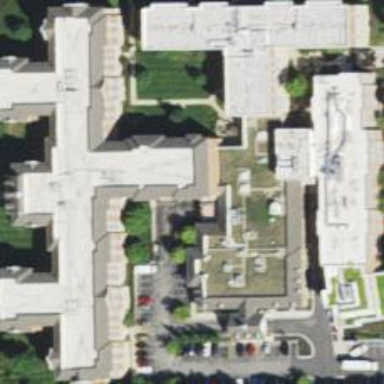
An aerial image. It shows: Apartment building.